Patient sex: M
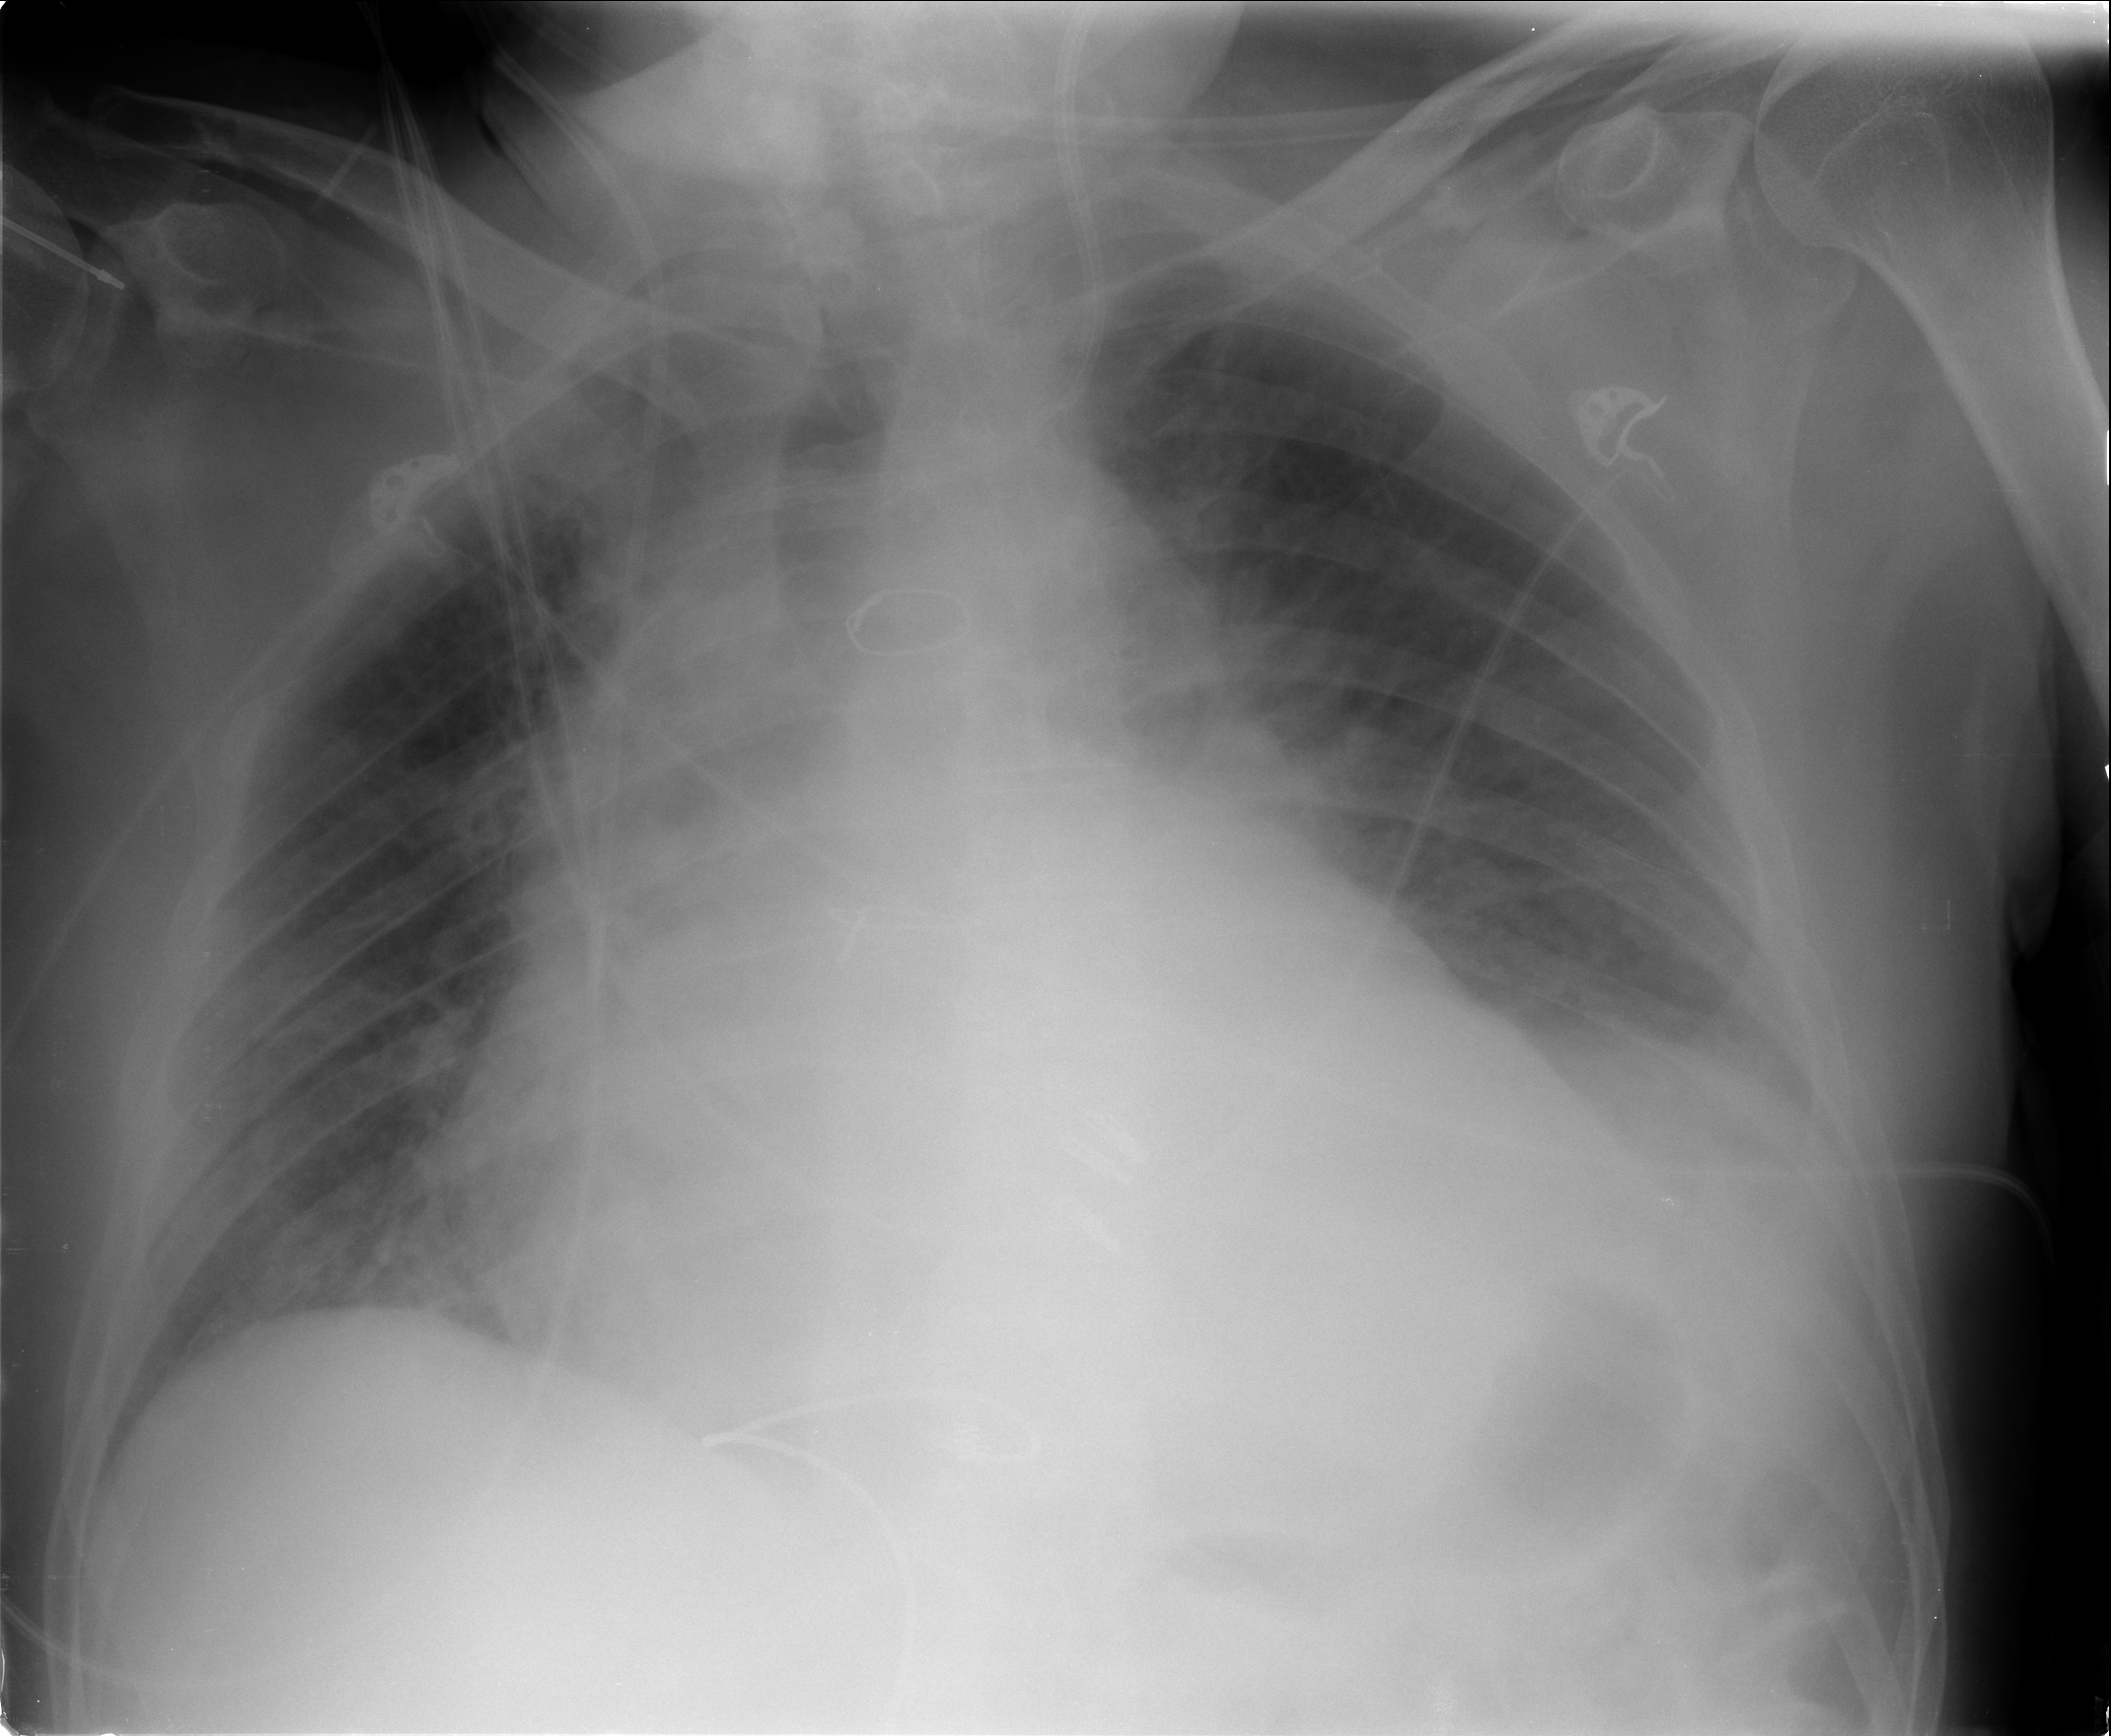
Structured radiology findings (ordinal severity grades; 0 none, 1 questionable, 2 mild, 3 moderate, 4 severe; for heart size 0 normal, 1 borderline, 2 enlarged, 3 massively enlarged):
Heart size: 3
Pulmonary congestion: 3
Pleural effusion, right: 0
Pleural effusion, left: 2
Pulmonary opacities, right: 2
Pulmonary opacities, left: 0
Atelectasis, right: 2
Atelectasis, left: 2